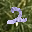
Label: 2